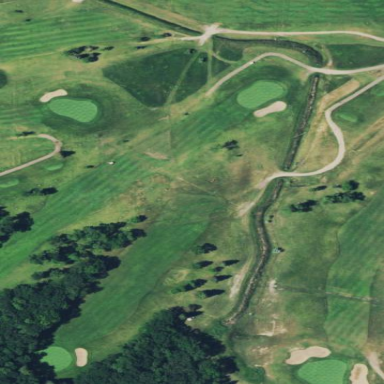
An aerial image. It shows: Golf fairway in the image.